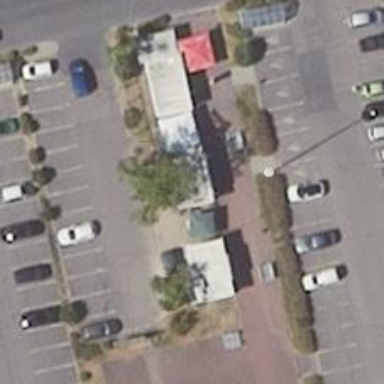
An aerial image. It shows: Fast food establishment.